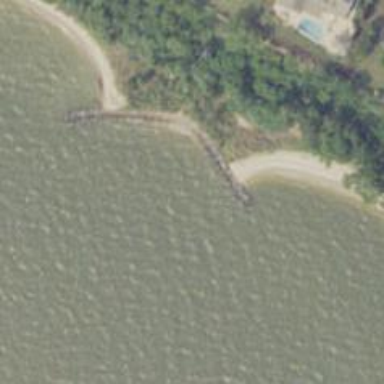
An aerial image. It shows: Breakwater structure.